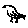
Label: bird